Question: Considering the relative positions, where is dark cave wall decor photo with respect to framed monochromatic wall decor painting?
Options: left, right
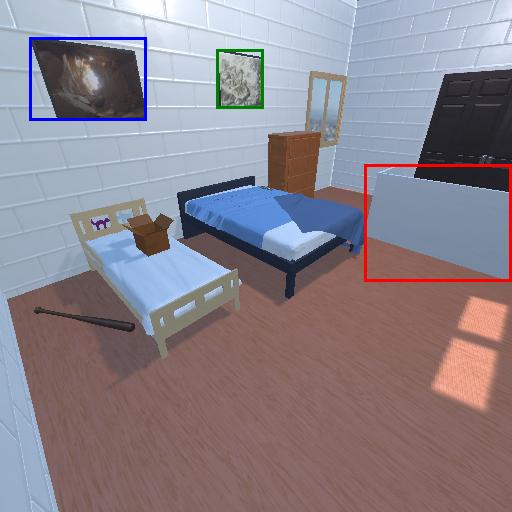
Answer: left